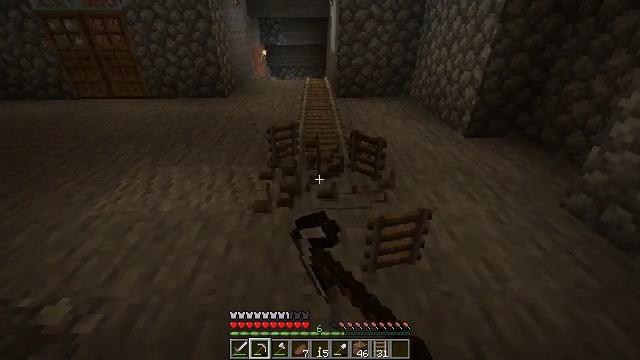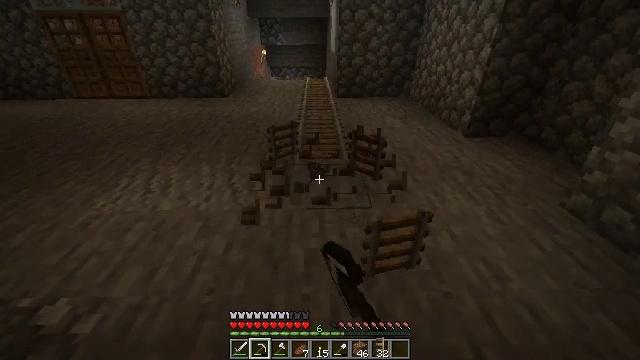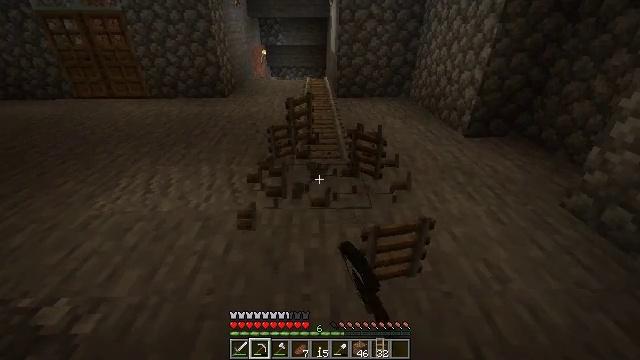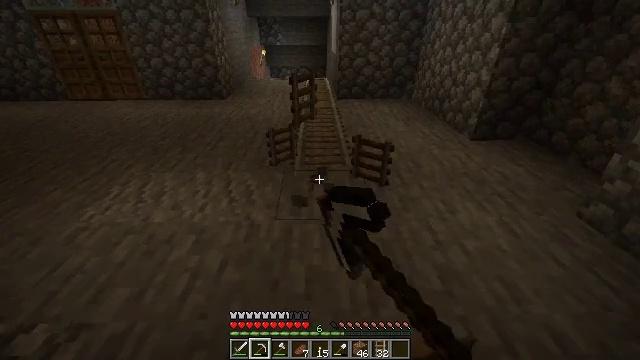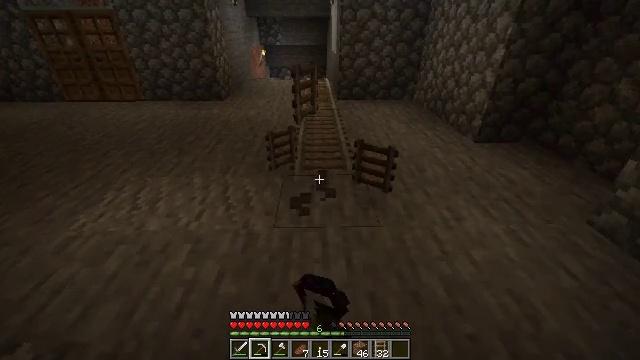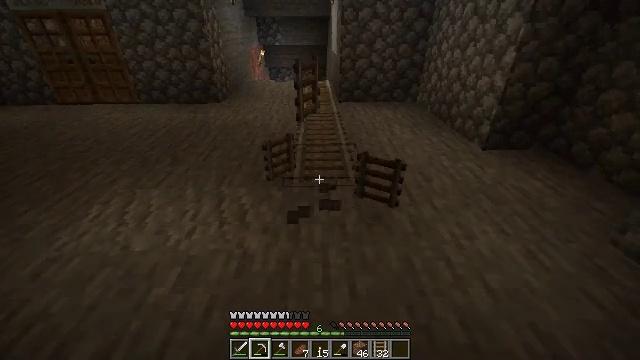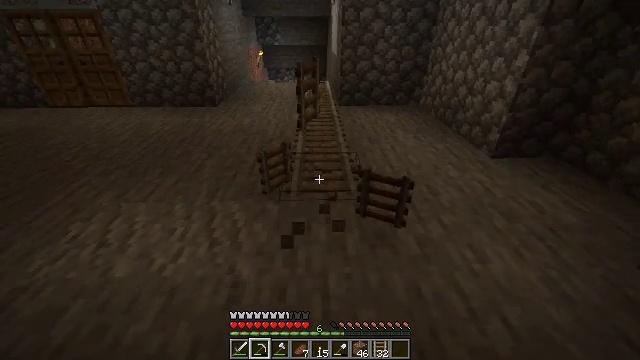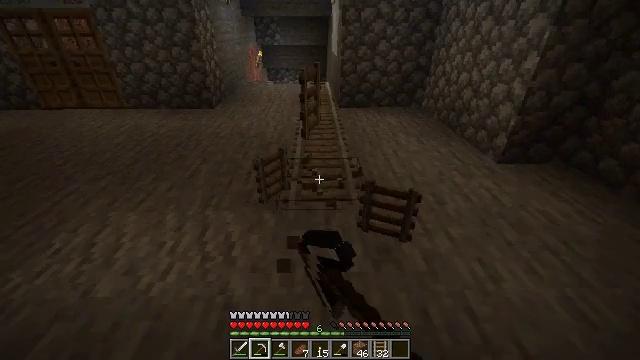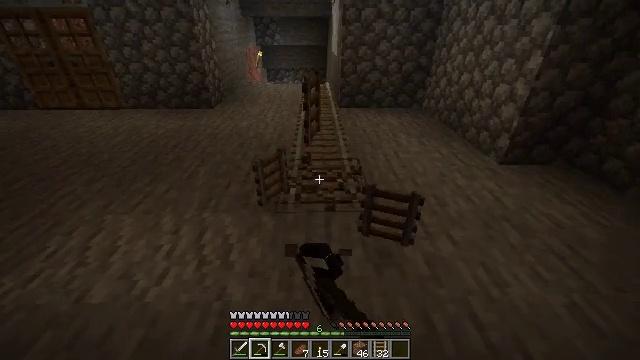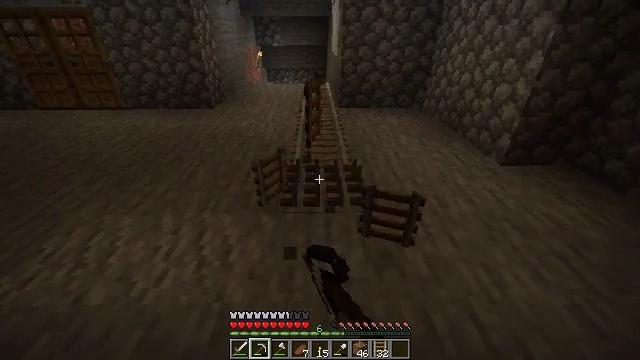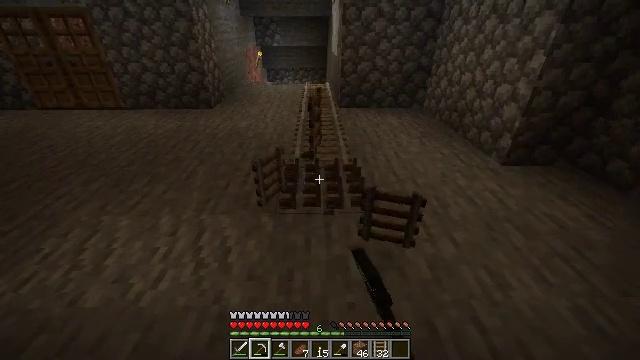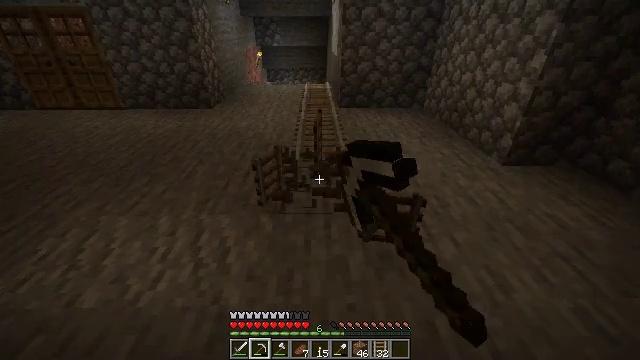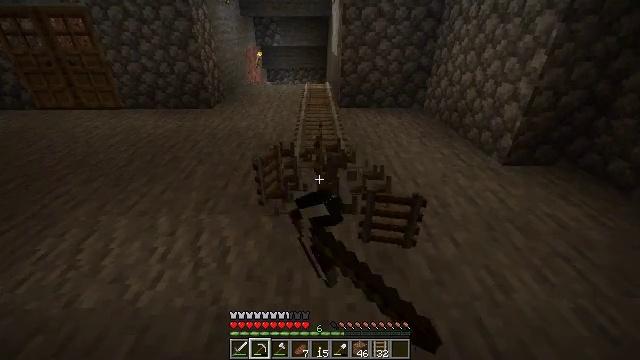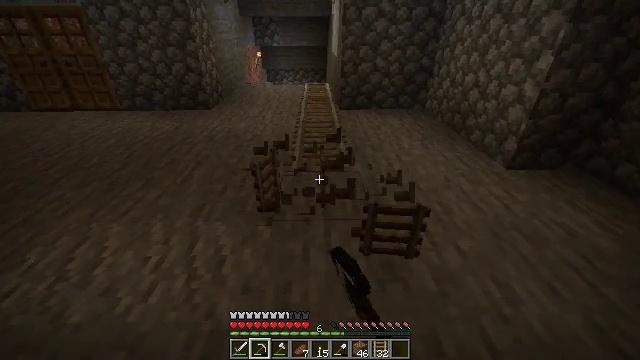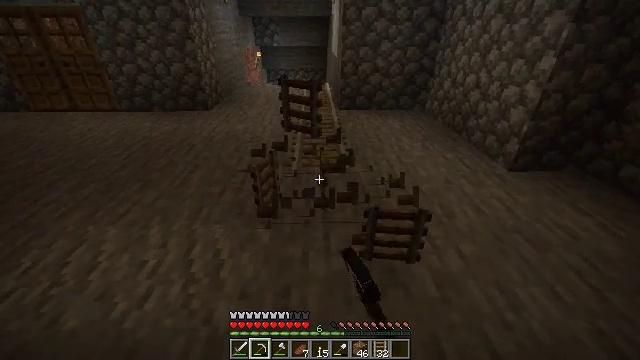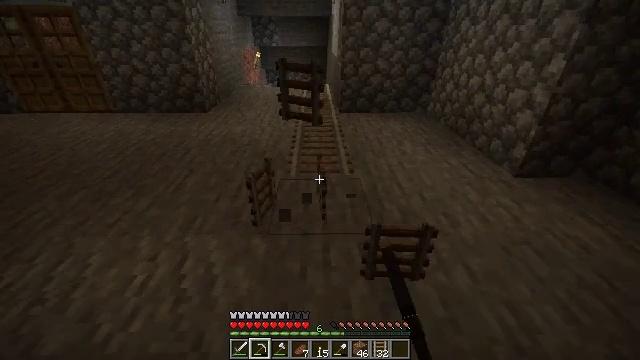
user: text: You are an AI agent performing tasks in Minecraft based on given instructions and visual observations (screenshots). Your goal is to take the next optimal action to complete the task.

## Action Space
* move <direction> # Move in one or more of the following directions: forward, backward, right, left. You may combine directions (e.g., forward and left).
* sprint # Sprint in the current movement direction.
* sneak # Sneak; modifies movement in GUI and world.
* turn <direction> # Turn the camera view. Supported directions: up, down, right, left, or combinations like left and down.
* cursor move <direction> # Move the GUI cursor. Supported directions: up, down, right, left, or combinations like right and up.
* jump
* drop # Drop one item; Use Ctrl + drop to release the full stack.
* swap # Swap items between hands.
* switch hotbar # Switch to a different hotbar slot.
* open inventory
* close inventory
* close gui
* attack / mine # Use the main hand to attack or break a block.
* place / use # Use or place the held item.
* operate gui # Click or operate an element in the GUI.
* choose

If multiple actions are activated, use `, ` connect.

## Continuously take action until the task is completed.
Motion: motion action
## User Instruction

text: Pick up the rail by attacking it.
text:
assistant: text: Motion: attack / mine
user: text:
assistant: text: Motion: move forward, attack / mine
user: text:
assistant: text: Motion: move forward, attack / mine
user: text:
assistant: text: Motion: move forward, attack / mine
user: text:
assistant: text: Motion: move forward, attack / mine
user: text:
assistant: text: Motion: move forward, attack / mine
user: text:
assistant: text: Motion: attack / mine
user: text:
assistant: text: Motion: attack / mine
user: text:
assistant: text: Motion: attack / mine
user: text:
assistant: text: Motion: attack / mine
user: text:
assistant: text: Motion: attack / mine
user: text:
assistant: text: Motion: attack / mine
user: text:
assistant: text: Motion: move forward, attack / mine
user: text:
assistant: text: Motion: move forward
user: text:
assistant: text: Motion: move forward
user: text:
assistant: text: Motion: move forward
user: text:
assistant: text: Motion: no_op
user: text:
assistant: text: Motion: no_op
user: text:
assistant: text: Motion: attack / mine
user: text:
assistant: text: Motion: attack / mine
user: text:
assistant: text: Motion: attack / mine
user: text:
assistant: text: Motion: attack / mine
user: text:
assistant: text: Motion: attack / mine
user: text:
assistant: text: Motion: attack / mine
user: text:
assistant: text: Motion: move forward, attack / mine
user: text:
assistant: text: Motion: move forward, attack / mine
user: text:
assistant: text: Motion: move forward, attack / mine
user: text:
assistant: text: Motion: move forward, attack / mine
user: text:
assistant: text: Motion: move forward, attack / mine
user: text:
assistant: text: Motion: attack / mine